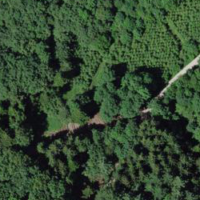
EUNIS habitat code: 44
Species observed at this site:
Discus rotundatus